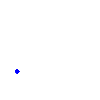
Particle: kaon